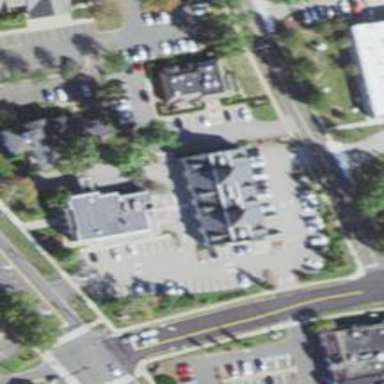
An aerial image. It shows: Healthcare clinic.